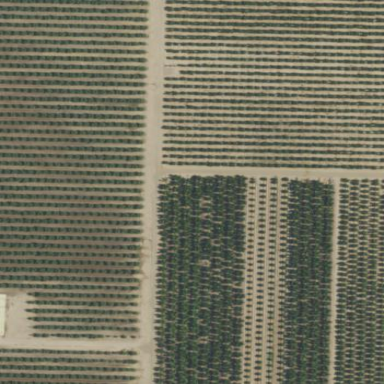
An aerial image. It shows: Orchard filled with plum trees.